Question: I've an input field I need to validate before sending the form.
So I bind a keyup event on this field, it send a XmlHttpRequest, and then I show the result on my ihm. It works fine.
But modern browsers provide some other way to add information into an input fields:
-

-
I tried various event to detect them, but no one's (keyup exepted of course) were triggered.
'''
$('#theForm').on('keyup', '.url', checkUrl);
$('#theForm').on('changes', '.url', checkUrl);
$('#theForm').on('click', '.url', checkUrl);
'''
Is it possible to detect these events?
My target browser is Firefox 17.
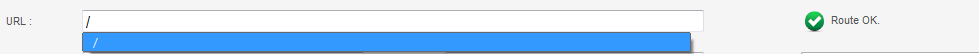
Answer: You can detect that event by using the 'input' event:
'''
$('#theForm').on('input', '.url', checkUrl);
'''
fiddle to test: <URL>

Clicking that:

(submit the input of the fiddle once to get a tooltip)
Edit :: Tested in firefox 22.0 and chrome
Also, please note that the 'change' event will listen to almost everything but this.
Final edit ::
About the 'paste', you can detect that event by using.... 'paste' :
'''
$('#theForm').on('paste', '.url', checkUrl);
'''
<URL>